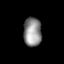
Tissue: lung
Cell type: Others
Senescence score: 0.2009
Nuclear area (px): 510
Mean DAPI intensity: 142.416